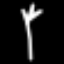
Label: fork